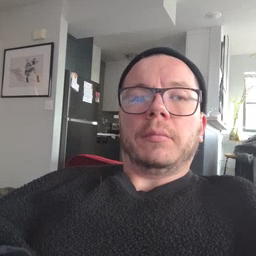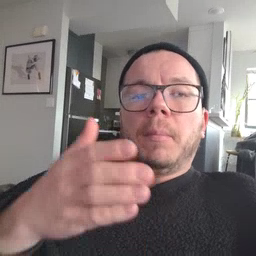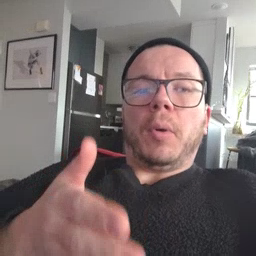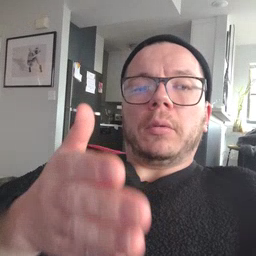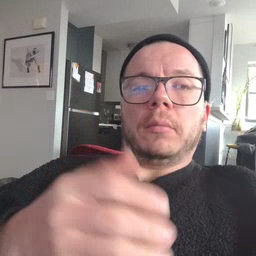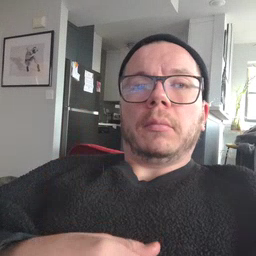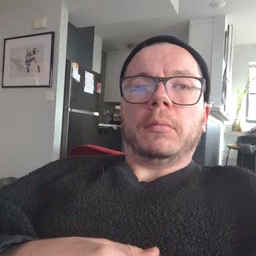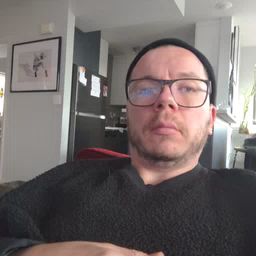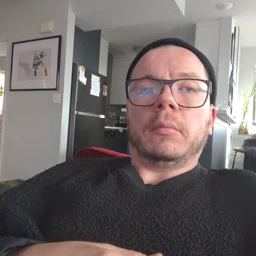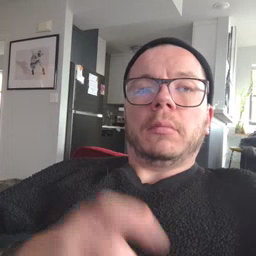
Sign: boat